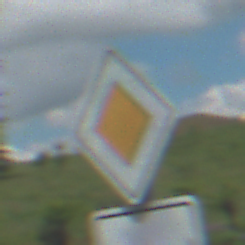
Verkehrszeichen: Vorfahrtsstrasse
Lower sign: VerlaufVorfahrtsstrasse6
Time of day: Midday
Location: Outdoor (Nature)
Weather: PartlyCloudy
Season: NotSpecified
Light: Natural